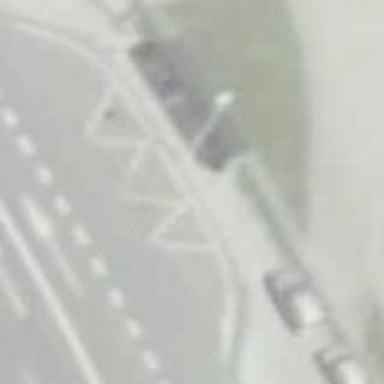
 serving as platform for public transportation."